Interaction volume radius: 5 \u00c5
Interaction volume height: 10 \u00c5
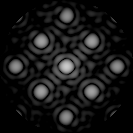
Disorder parameter: 0.07248